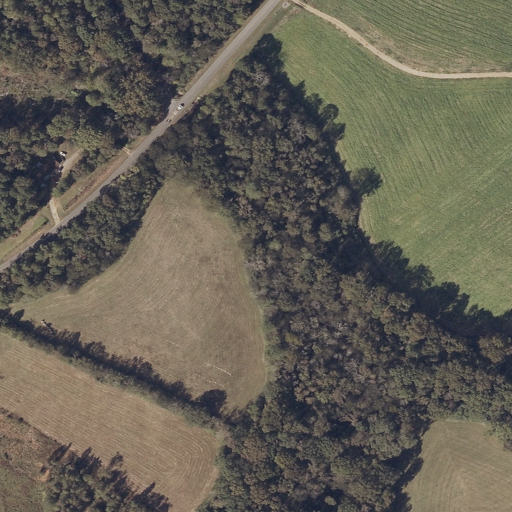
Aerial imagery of valley in Alabama named Bob Walden Hollow containing mixed forest, pasture, cultivated crops, open development, grassland, deciduous forest, low intensity development, and woody wetlands